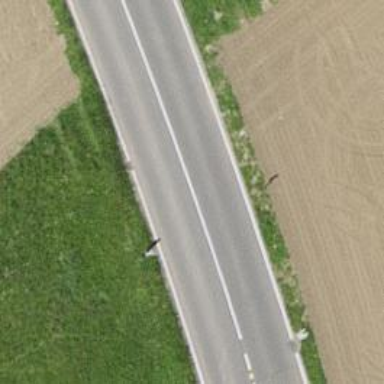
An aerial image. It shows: Secondary road.